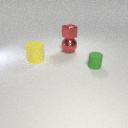
small green rubber cylinder in front of large yellow rubber cylinder